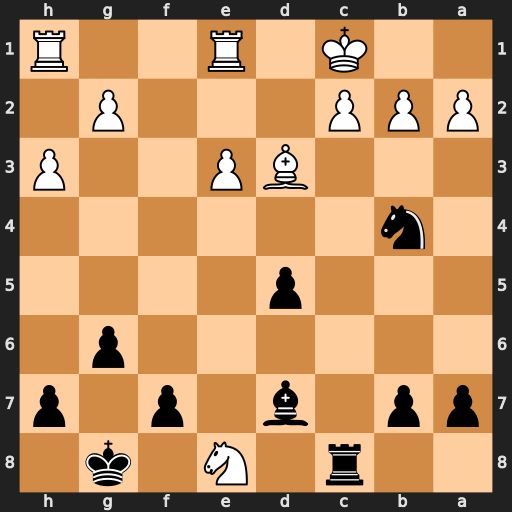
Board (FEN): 2r1N1k1/pp1b1p1p/6p1/3p4/1n6/3BP2P/PPP3P1/2K1R2R
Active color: b
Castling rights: -
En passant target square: -
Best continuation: Nxd3+ Kd2 Nxe1 Nf6+ Kg7